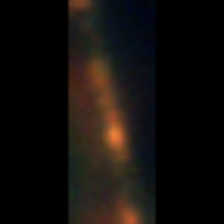
Taxon: Psuedo-nitzschia
Group: Diatoms